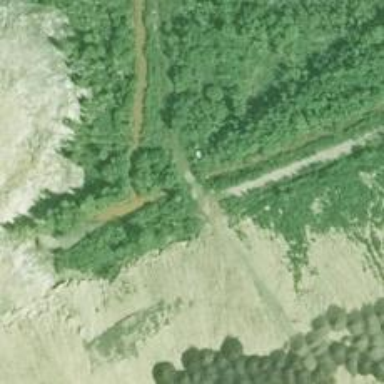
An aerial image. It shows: Path with excellent visibility for trail.